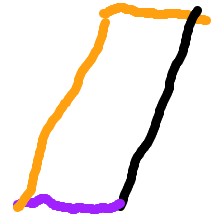
Shape: parallelogram